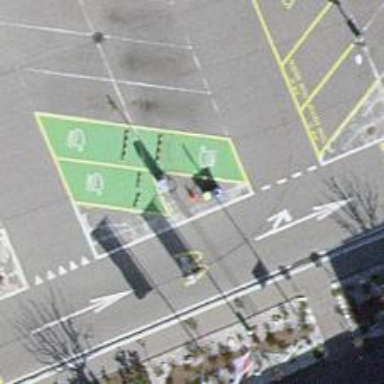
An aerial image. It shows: Recycling container for recycling.